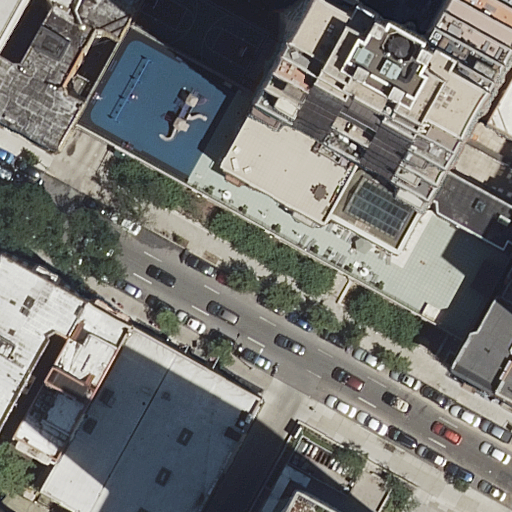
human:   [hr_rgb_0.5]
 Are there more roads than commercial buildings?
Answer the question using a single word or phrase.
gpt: yes

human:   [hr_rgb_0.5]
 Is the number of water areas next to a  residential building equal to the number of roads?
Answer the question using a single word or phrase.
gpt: no

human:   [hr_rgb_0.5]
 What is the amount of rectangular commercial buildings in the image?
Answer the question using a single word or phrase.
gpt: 0

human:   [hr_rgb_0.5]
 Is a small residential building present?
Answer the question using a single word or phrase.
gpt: yes

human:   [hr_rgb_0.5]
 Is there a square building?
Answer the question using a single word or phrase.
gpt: no

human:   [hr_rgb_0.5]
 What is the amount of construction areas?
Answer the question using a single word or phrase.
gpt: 0

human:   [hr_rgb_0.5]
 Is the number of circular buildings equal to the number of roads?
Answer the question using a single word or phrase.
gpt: no

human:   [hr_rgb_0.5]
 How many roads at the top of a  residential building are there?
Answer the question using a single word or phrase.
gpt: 1

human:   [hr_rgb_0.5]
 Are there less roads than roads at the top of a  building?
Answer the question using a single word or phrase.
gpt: no

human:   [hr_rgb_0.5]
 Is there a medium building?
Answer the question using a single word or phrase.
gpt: yes

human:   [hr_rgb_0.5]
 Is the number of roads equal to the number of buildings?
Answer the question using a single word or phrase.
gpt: no

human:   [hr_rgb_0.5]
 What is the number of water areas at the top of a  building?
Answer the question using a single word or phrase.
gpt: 0

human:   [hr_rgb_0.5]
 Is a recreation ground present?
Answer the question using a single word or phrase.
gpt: no

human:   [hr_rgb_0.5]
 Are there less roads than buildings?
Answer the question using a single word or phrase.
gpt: yes

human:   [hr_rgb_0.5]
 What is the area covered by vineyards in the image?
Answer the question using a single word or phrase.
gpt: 0m2

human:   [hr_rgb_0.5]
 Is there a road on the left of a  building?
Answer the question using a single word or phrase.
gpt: yes

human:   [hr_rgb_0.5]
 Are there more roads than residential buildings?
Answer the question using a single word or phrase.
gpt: no

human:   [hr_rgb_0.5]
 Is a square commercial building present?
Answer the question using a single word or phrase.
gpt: no

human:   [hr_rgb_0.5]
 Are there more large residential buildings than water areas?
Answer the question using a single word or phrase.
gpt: yes

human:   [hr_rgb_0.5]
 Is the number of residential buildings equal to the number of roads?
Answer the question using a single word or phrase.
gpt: no

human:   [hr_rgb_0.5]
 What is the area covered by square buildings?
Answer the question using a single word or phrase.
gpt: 0m2

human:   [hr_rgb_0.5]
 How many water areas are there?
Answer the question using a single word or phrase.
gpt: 0

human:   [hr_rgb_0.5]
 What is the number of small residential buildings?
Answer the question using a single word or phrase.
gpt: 4

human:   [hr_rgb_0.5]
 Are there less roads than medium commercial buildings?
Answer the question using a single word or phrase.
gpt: no

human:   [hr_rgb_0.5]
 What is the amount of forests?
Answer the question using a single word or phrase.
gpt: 0

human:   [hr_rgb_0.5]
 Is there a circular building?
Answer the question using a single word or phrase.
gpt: no

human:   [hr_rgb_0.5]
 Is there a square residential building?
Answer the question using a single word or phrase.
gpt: no

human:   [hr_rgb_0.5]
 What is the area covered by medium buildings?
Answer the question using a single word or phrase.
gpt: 1900m2

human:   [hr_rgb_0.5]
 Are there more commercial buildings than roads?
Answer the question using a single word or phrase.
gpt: no

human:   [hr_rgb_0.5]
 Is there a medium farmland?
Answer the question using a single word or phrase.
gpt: no

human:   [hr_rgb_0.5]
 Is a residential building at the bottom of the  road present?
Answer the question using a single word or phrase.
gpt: yes

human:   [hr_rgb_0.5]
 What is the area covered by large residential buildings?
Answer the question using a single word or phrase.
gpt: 4101m2

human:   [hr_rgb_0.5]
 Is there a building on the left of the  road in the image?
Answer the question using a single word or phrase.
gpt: yes

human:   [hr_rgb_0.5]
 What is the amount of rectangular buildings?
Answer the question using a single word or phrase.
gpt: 4

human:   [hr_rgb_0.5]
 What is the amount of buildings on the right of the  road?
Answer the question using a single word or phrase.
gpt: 4

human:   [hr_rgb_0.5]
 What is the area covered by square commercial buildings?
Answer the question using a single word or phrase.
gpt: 0m2